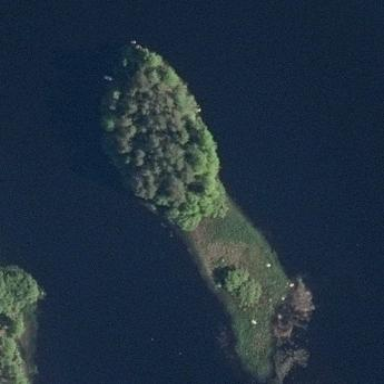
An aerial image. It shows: Islet.